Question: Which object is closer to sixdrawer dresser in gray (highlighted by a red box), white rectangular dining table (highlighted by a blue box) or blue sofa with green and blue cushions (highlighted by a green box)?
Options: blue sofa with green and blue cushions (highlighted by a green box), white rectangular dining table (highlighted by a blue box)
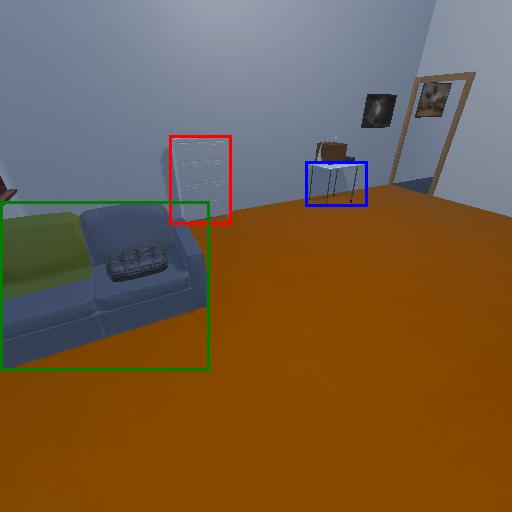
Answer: blue sofa with green and blue cushions (highlighted by a green box)